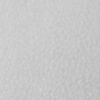
Label: not_dusty